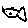
Label: fish